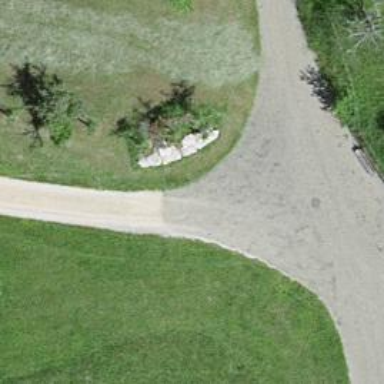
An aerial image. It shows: Gravel track with grade3 tracktype.